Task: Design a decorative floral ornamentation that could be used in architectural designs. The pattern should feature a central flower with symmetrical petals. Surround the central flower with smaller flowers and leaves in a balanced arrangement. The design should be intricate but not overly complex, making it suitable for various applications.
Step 172:
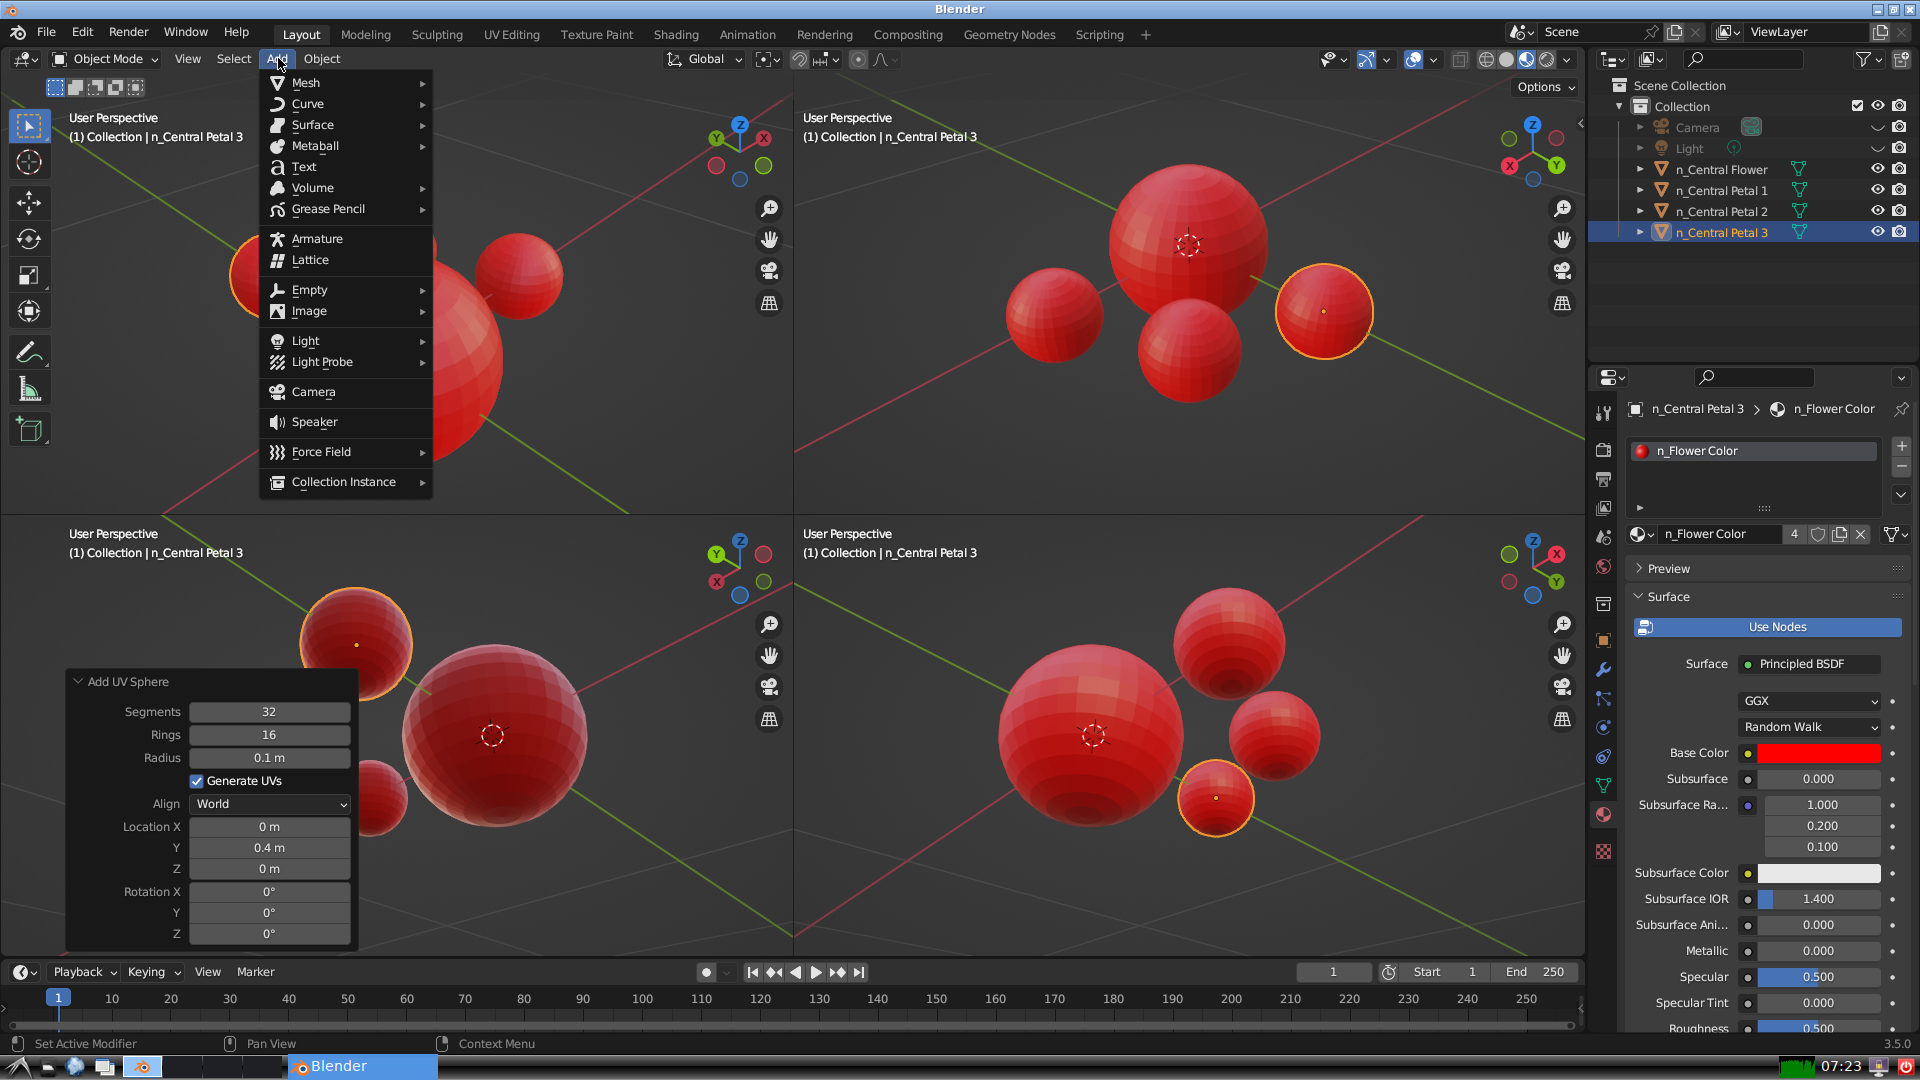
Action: {"mouse_move": [304, 82]}